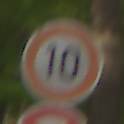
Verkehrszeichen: Geschwindigkeit10
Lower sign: VerbotUeberholenEinspurigeFahrzeuge
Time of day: MorningAfternoon
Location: Outdoor (RoadRail)
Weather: Clear
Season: NotSpecified
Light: Natural